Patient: sex M, age 33
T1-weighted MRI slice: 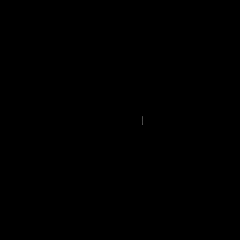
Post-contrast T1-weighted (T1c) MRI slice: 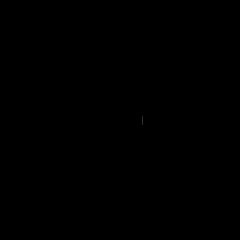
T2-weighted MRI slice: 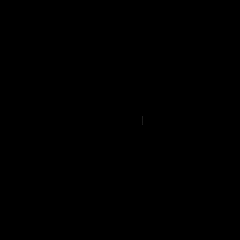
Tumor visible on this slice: no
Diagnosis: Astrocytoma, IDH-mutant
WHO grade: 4